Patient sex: M
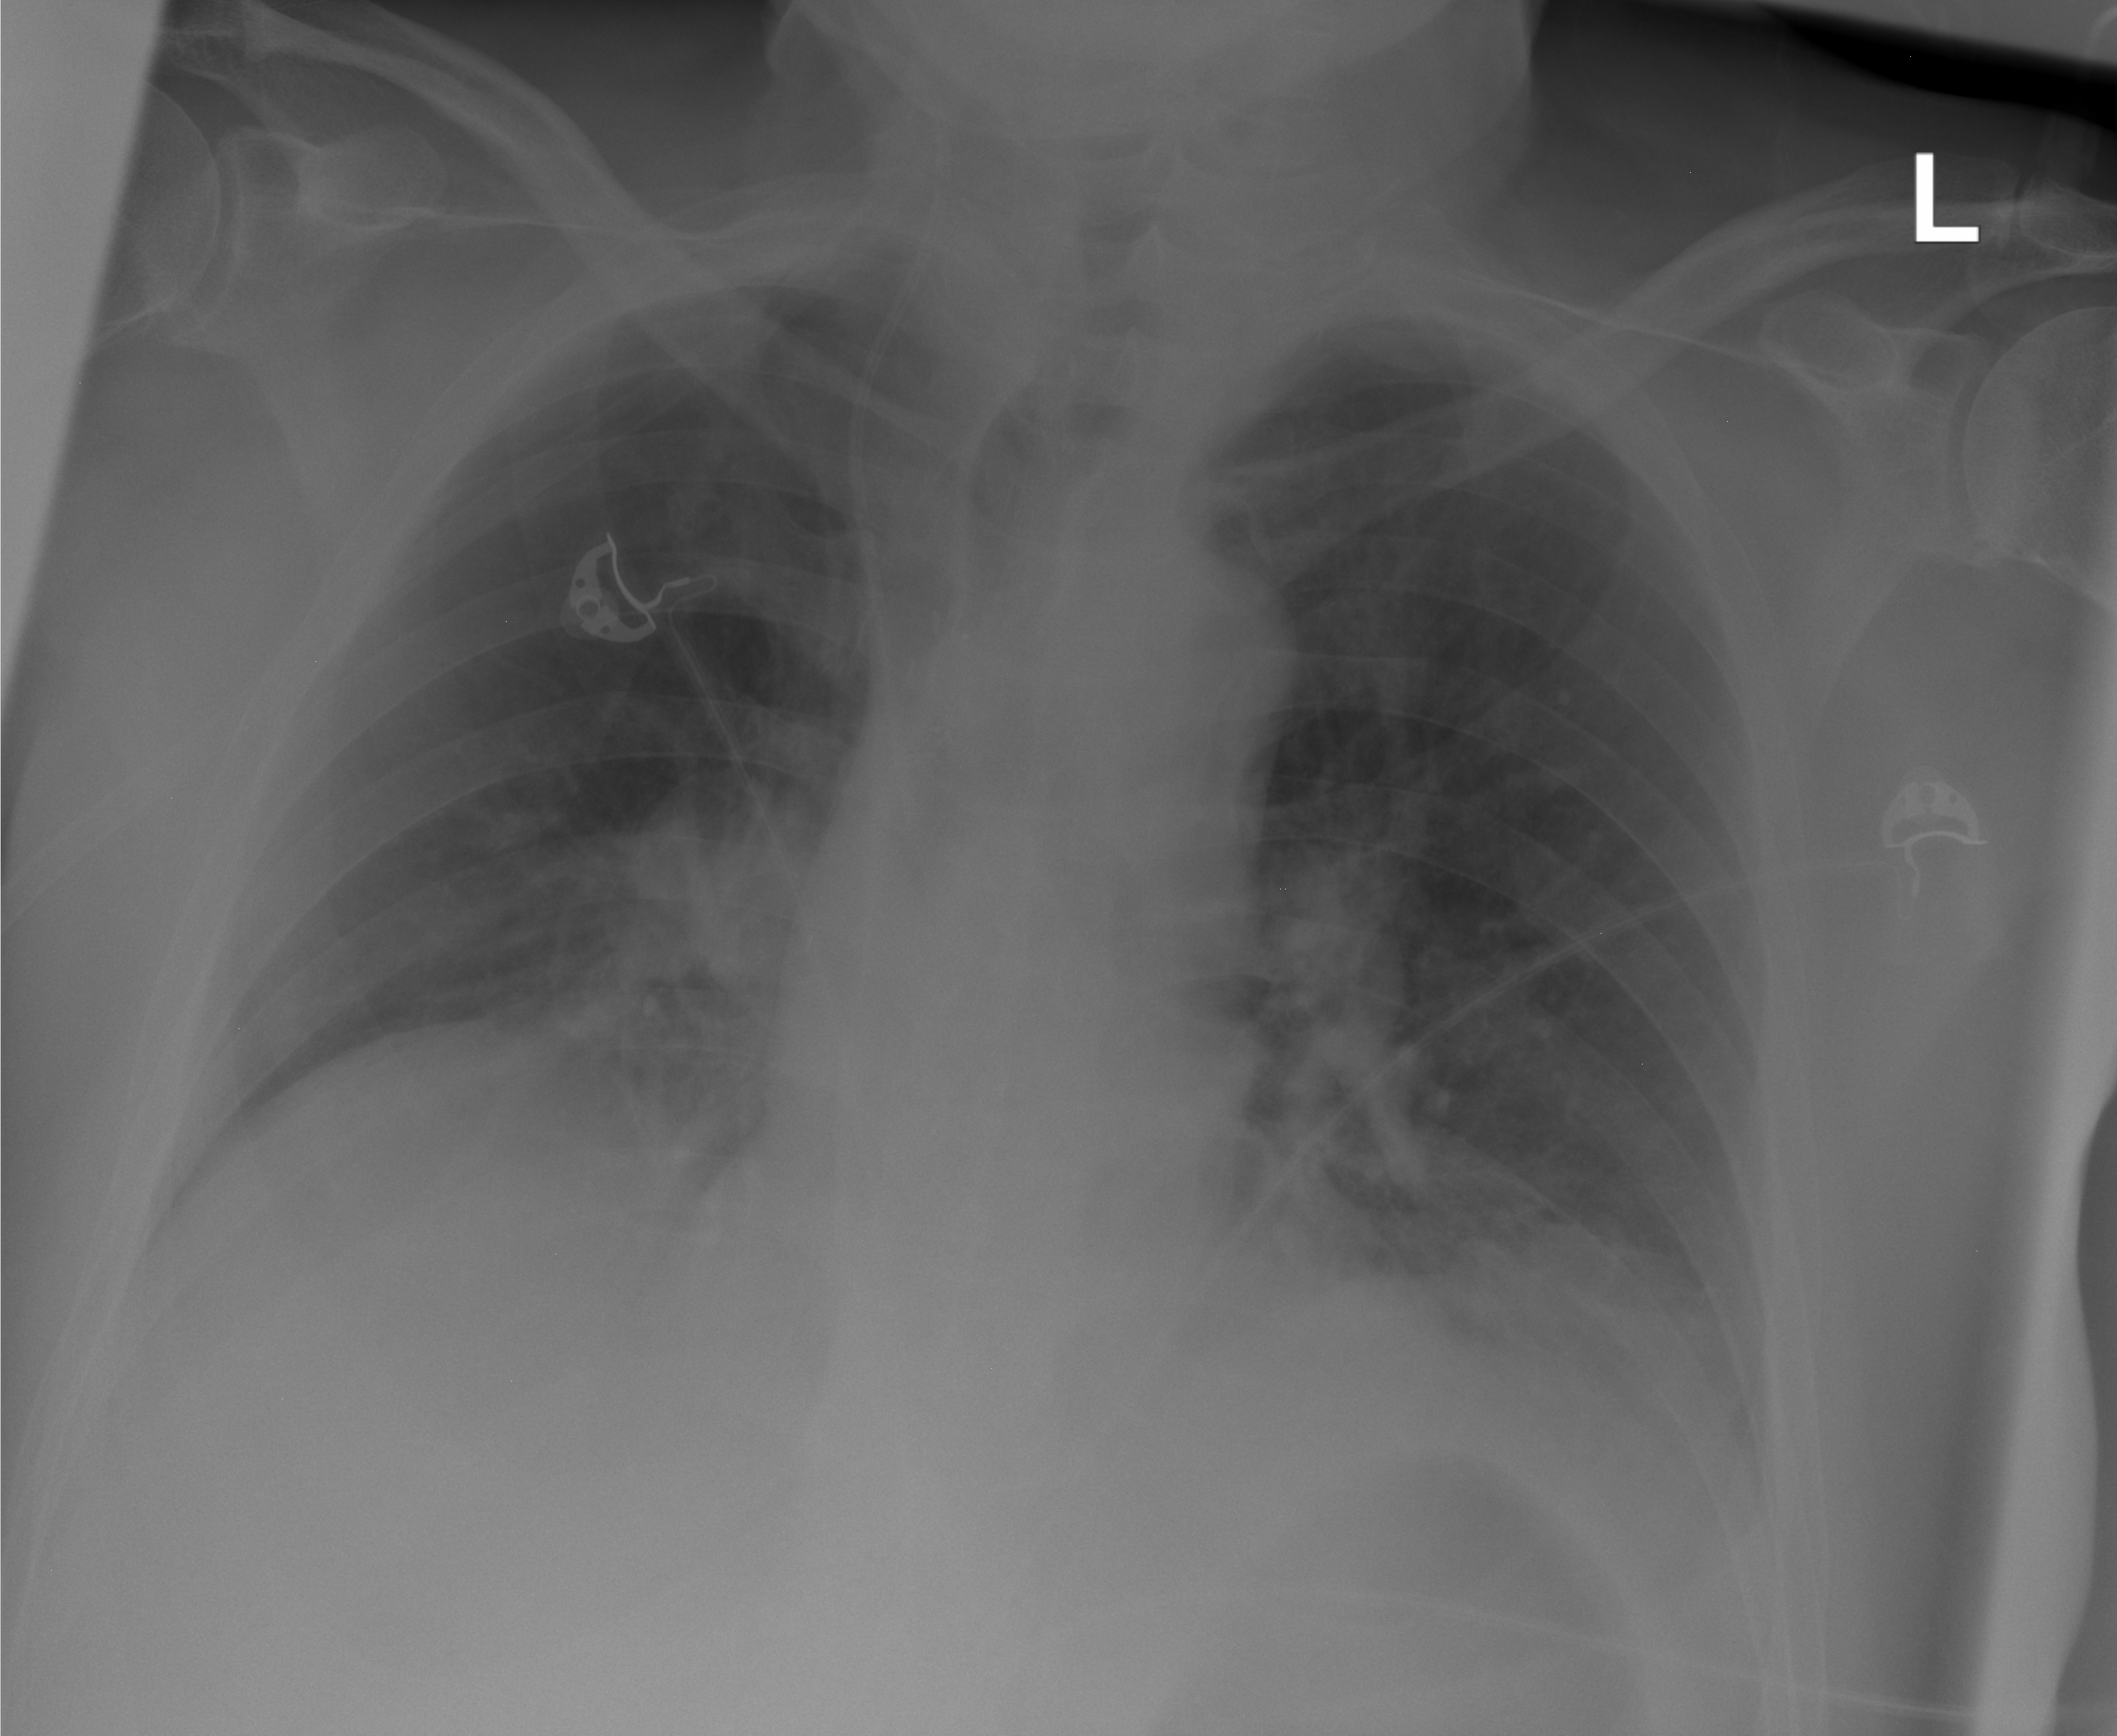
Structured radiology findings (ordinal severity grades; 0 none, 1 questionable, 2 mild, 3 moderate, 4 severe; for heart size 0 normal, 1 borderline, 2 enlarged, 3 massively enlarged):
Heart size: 0
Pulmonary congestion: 2
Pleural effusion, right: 0
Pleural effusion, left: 0
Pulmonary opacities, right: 2
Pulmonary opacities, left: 2
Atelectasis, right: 2
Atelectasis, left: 2